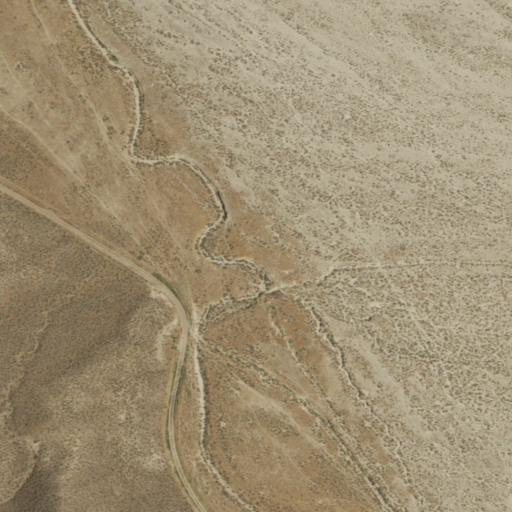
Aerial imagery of plain(s) in Nevada named White Sage Flat containing shrub and grassland